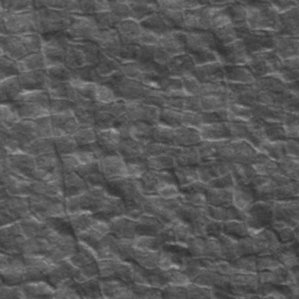
Label: frost